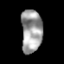
Tissue: lung
Cell type: Endothelial cells
Senescence score: 0.2404
Nuclear area (px): 885
Mean DAPI intensity: 157.958